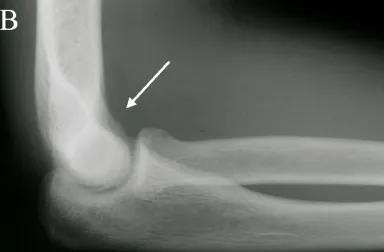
Plain radiographs of the right elbow. B. Lateral view demonstrating a joint effusion (arrowed).
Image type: radiology (x_ray)